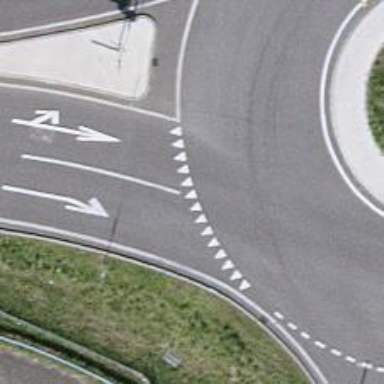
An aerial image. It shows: Road with "give way" sign.